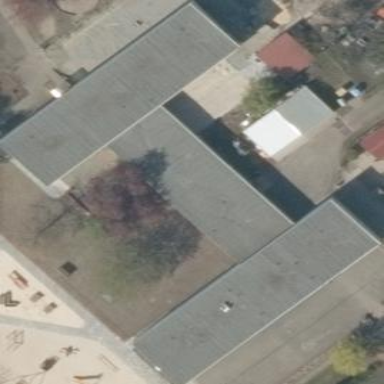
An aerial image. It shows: Kindergarten building.